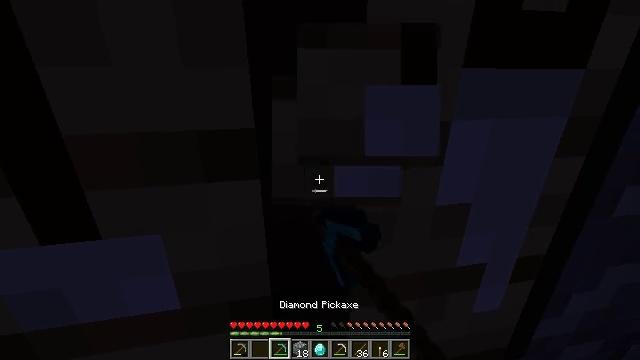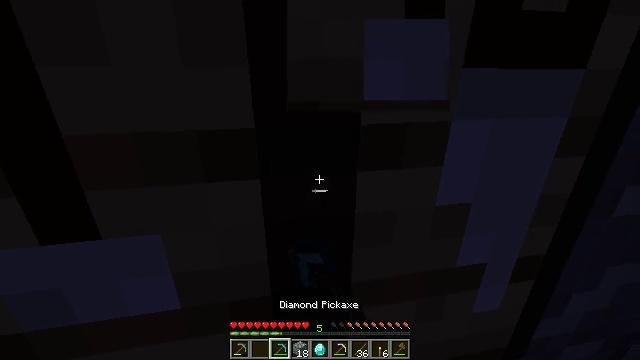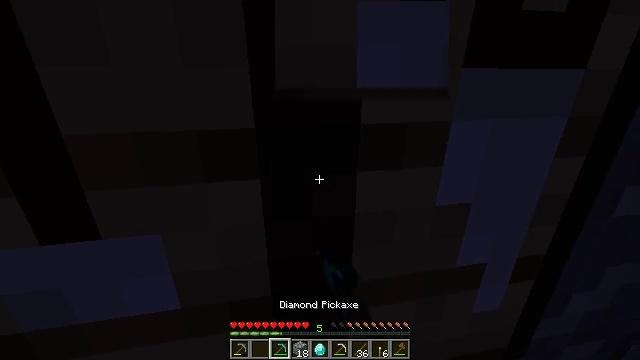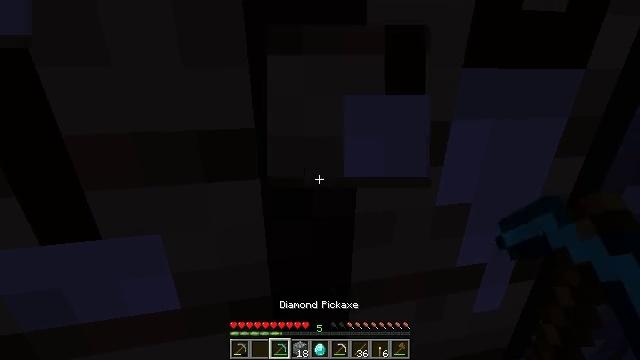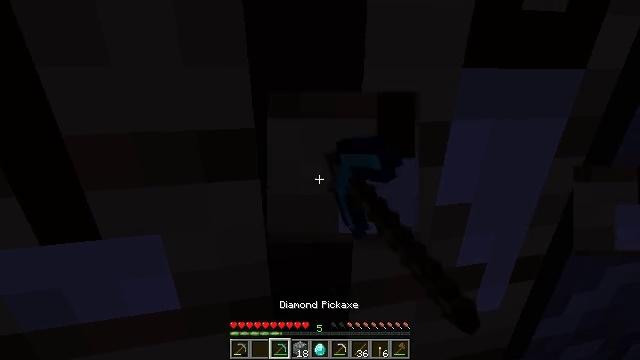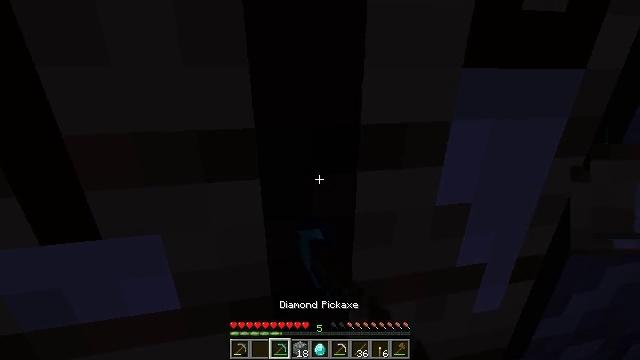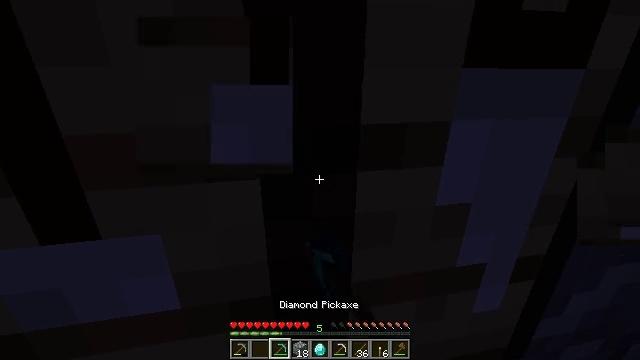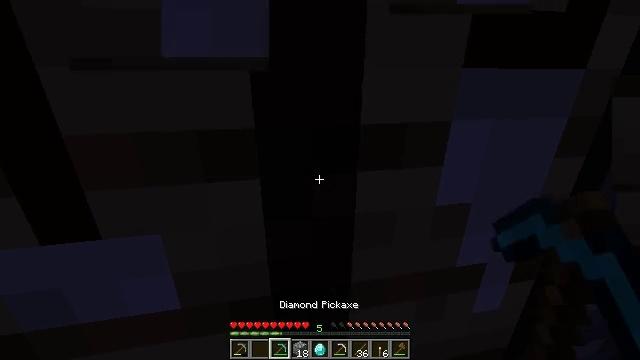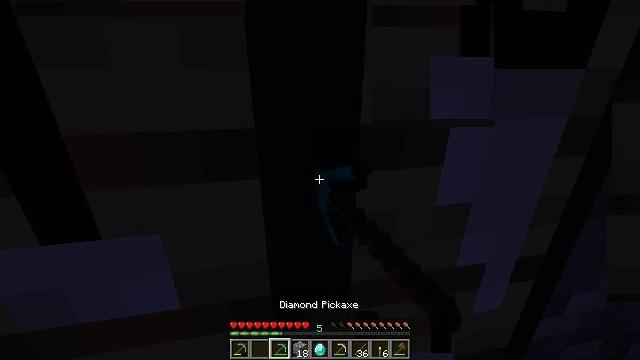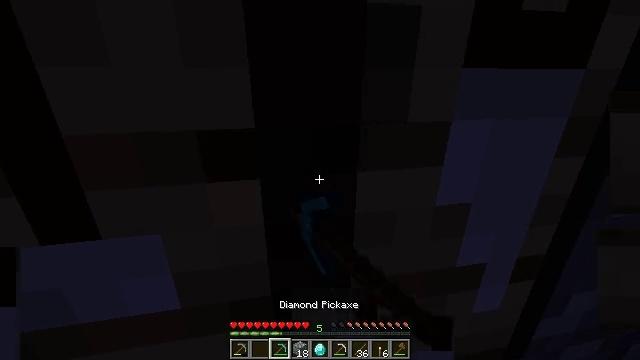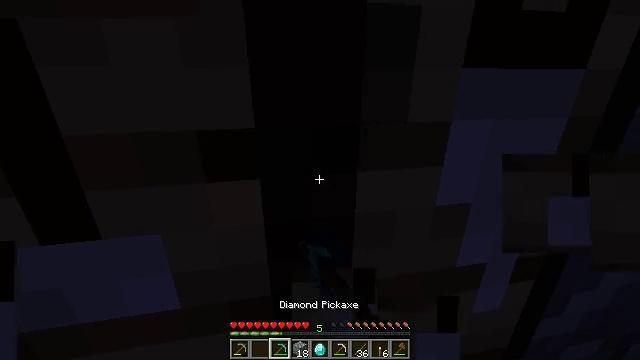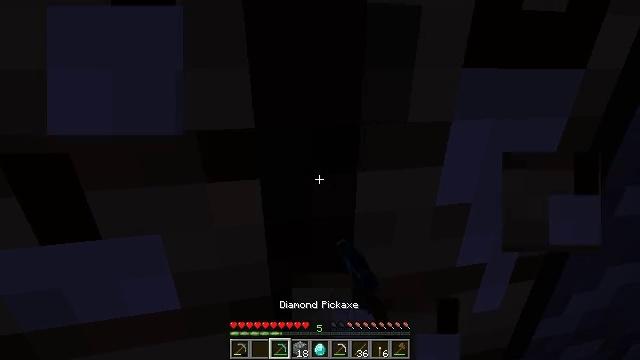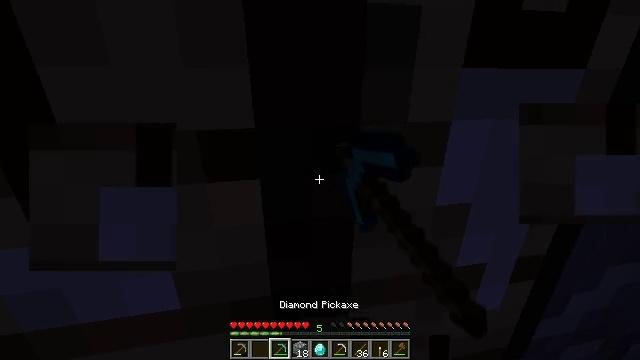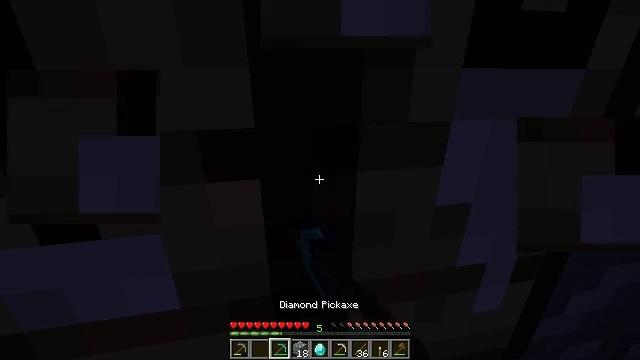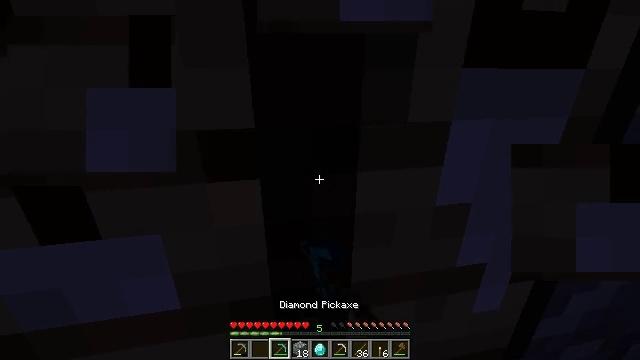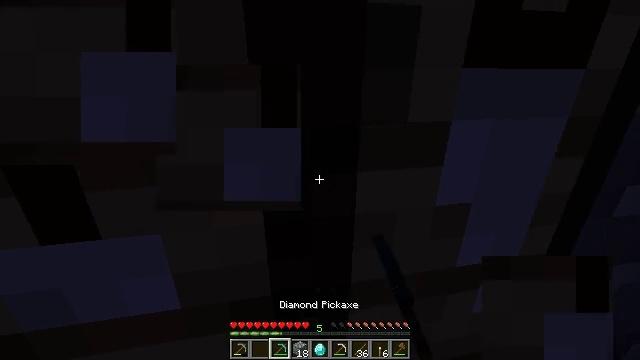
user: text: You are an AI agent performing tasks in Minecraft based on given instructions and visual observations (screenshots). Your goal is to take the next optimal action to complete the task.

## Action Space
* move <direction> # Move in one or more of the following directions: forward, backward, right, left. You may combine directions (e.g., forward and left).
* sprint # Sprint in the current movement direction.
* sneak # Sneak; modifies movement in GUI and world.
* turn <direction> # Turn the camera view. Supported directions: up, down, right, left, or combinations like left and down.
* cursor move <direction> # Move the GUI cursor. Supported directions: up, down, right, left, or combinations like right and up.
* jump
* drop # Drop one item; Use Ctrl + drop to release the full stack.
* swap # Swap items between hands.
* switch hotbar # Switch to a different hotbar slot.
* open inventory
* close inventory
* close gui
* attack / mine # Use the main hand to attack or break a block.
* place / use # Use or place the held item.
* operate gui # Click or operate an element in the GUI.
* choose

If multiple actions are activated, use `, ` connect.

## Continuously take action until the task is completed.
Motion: motion action
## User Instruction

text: Put back the crafting table.
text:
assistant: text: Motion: attack / mine
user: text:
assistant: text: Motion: attack / mine
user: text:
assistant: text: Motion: attack / mine
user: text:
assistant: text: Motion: attack / mine
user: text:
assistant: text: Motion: attack / mine
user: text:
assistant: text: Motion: attack / mine
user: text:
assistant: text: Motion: attack / mine
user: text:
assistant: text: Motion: attack / mine
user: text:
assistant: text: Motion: attack / mine
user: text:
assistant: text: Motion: attack / mine
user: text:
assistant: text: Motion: attack / mine
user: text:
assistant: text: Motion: attack / mine
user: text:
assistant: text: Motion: attack / mine
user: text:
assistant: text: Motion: attack / mine
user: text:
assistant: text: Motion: attack / mine
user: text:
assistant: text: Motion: attack / mine
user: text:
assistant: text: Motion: attack / mine
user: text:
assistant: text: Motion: attack / mine
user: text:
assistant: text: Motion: attack / mine
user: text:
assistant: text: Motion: attack / mine
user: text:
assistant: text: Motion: attack / mine
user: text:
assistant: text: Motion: attack / mine
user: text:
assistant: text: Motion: attack / mine
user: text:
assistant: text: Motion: attack / mine
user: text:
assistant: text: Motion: attack / mine
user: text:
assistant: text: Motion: attack / mine
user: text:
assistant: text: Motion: attack / mine
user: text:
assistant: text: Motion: attack / mine
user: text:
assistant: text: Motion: attack / mine
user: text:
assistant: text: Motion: attack / mine